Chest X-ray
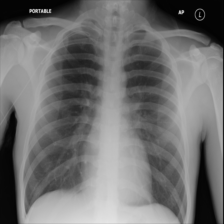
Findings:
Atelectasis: negative
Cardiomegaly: negative
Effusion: negative
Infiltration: negative
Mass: negative
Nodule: negative
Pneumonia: negative
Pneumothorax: negative
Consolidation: negative
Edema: negative
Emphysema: negative
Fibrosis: negative
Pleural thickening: negative
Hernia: negative